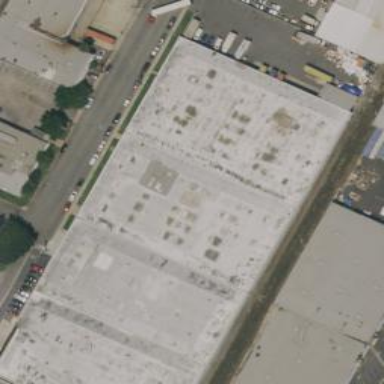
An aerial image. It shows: Warehouse.